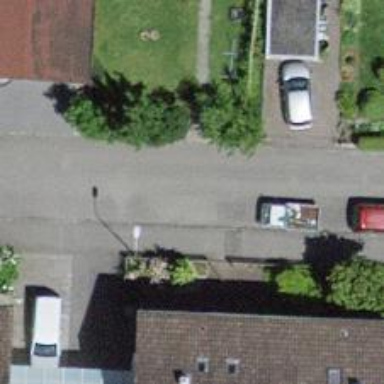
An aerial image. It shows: Residential road.